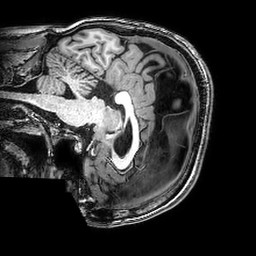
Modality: T1w
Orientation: sagittal
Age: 24
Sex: male
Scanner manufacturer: philips
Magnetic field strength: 3 T
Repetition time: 0.008341 s
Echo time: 0.00384 s